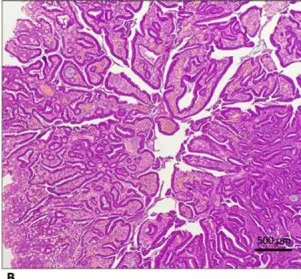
Histopathological appearance of 2.0 x 2.0 x 2.0 cm3 polypoid, moderately differentiated adenocarcinoma taken out from the surgically resected transverse colon on hematoxylin and eosin staining under the light microscope (40 x. Magnification). B) Adenomatous features showing multiple tubular glands suggestive of tumor arising in the background of a tubular adenoma.
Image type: pathology (h&e)